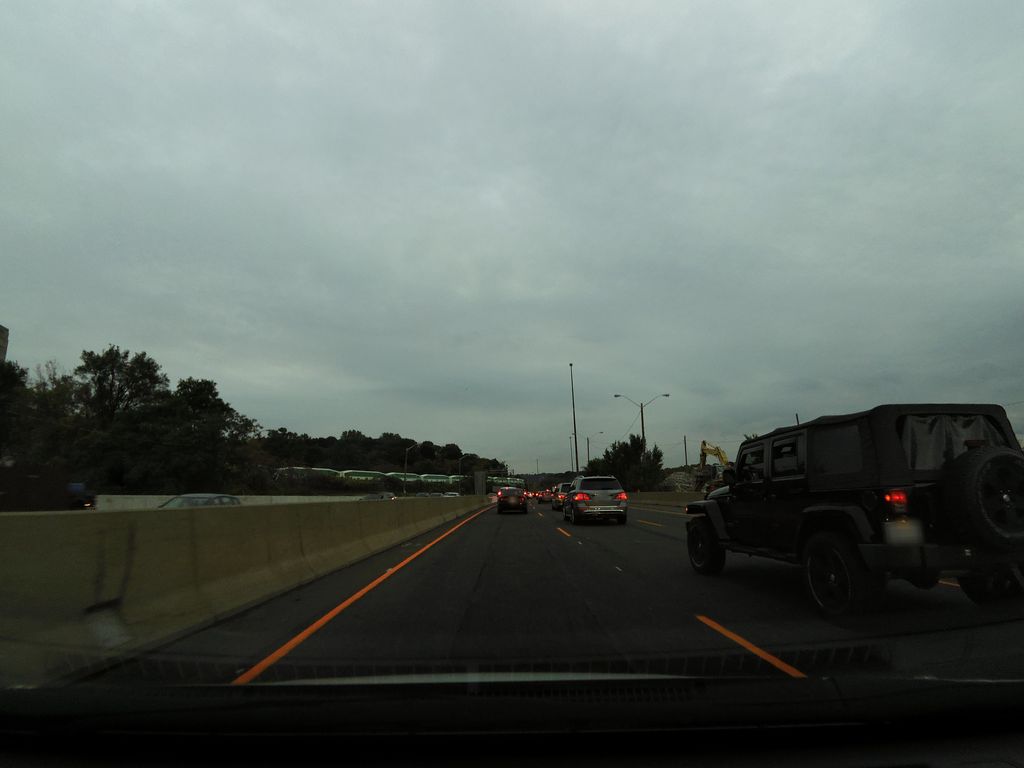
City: hamilton